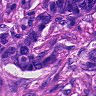
Metastatic tissue present: yes